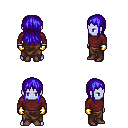
a pixel art fantasy rpg character, male body template, dark elf, purple skin, maroon long-sleeve shirt, robe skirt, blue unkempt hairstyle, gold gloves, maroon shoes, four views (front, back, left, right), 2x2 character sprite sheet, small pixel art, hard edges, no anti-aliasing